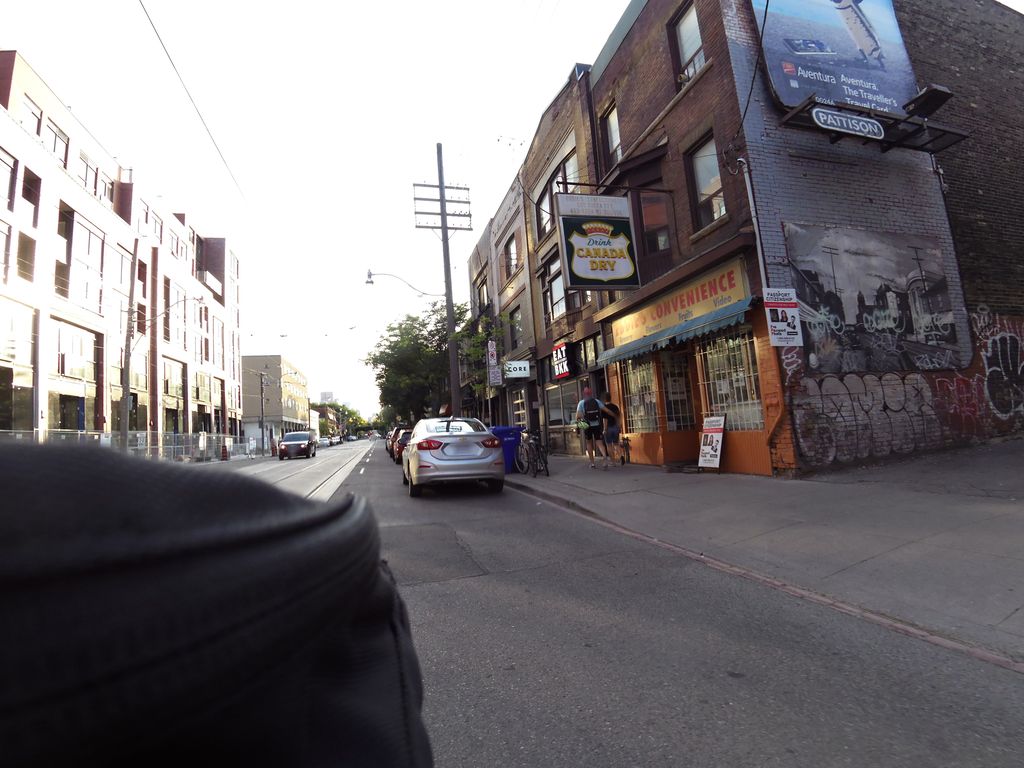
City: toronto